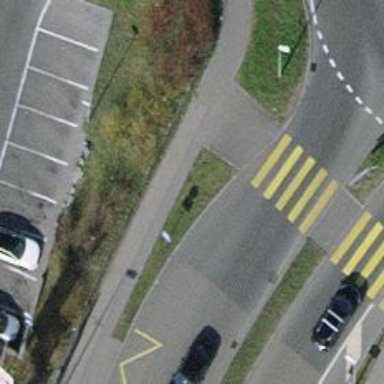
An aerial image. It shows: Sidewalk along the footway.